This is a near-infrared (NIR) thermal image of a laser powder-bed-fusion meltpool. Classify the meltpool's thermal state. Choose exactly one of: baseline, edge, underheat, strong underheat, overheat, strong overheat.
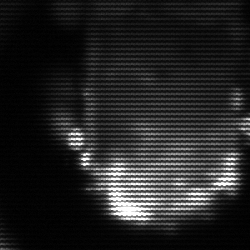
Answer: baseline